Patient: sex M, age 31
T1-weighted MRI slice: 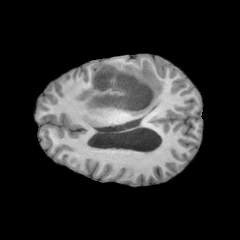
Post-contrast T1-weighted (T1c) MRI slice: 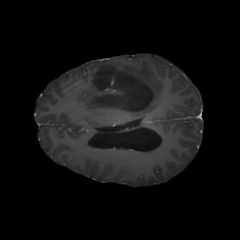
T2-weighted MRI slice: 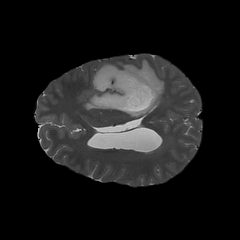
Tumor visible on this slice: yes
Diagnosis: Astrocytoma, IDH-mutant
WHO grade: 3